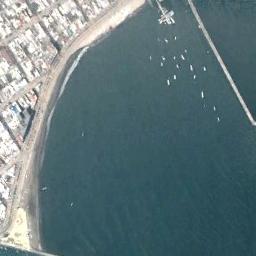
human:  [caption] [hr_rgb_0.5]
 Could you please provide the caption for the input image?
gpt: Many buildings scattered around the beach .

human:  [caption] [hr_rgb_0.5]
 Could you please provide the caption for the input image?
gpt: There was no one on the beach .

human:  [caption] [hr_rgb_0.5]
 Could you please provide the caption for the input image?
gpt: The beach with white sand while the residential area and a harbor beside .

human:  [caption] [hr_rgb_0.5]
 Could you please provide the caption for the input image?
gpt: Turquoise water and packed white houses .

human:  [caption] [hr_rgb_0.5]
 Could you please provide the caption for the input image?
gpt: Many buildings  are beside the beach .